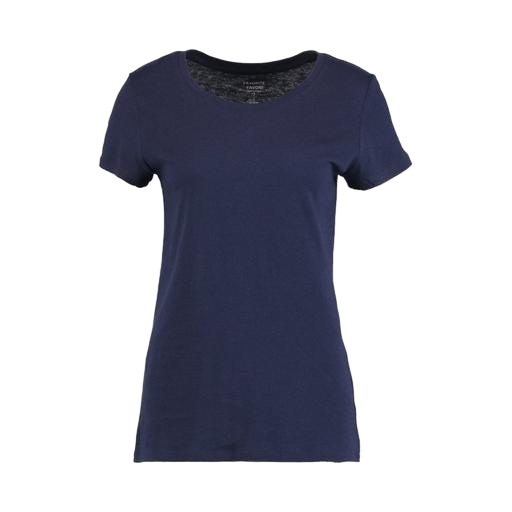
blue t-shirt only macy, blue scoop neck t-shirt, blue scoop-neck tee, white background